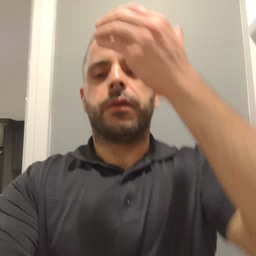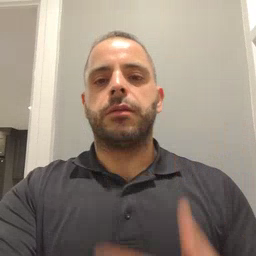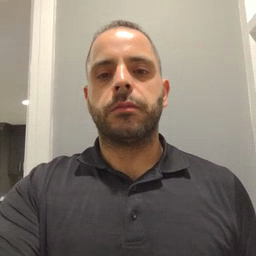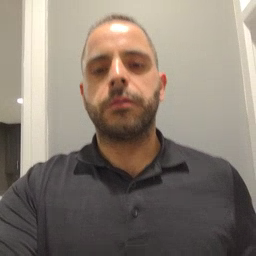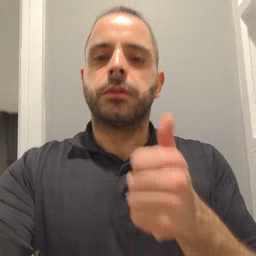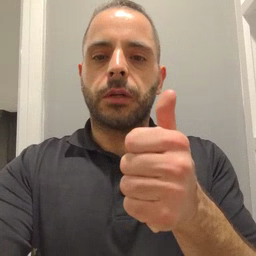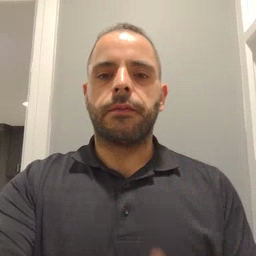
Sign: yourself